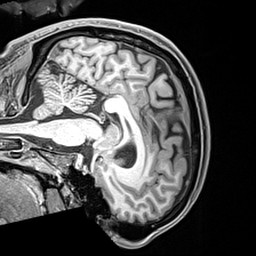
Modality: T1w
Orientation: sagittal
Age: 32
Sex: male
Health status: healthy
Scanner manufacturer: siemens
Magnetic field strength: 3 T
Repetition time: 2.4 s
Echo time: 0.00217 s